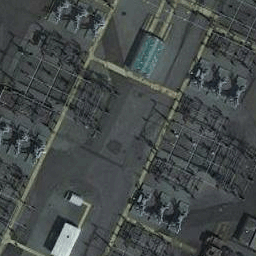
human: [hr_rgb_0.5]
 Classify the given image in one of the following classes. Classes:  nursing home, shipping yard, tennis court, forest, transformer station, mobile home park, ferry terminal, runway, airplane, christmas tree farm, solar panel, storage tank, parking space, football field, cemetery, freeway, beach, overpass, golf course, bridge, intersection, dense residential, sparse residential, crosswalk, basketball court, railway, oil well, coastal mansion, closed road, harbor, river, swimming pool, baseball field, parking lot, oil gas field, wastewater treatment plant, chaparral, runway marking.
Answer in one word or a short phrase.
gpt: transformer station